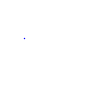
Particle: proton